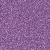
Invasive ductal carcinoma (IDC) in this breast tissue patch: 1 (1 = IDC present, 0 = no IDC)